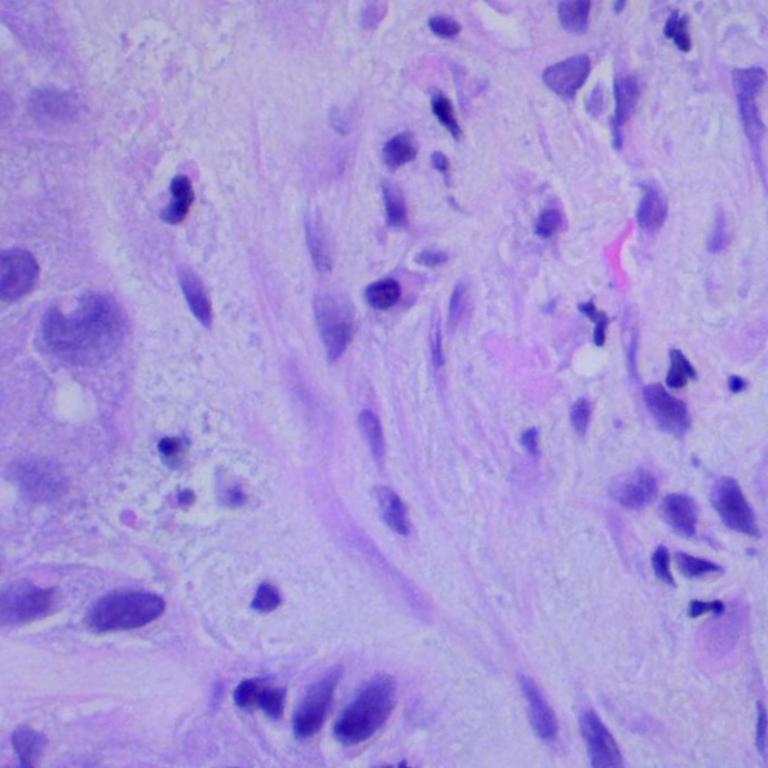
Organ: lung
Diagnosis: squamous carcinomas